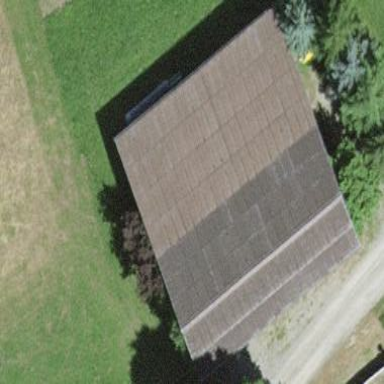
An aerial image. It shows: Shed building.